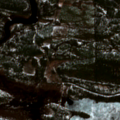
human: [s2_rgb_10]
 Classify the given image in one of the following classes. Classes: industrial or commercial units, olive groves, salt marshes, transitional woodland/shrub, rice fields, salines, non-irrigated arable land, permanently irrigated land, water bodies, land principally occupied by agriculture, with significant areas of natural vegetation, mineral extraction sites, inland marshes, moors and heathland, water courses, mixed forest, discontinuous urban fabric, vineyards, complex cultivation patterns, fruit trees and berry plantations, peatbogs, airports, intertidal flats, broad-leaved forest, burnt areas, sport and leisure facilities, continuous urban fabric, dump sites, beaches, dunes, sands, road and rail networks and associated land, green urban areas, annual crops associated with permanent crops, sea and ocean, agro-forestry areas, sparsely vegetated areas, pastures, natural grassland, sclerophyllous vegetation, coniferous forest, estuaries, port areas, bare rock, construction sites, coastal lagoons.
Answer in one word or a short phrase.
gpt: coniferous forest, mixed forest, peatbogs, water bodies